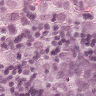
Metastatic tissue present: yes